Interaction volume radius: 5 \u00c5
Interaction volume height: 10 \u00c5
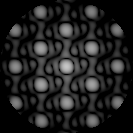
Disorder parameter: 0.0129